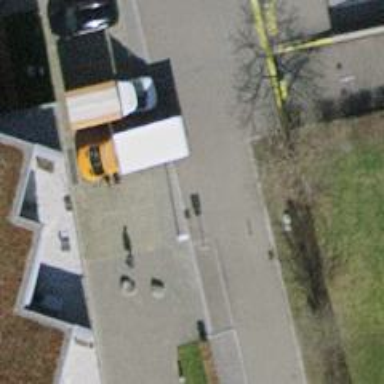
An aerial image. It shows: Bollard.